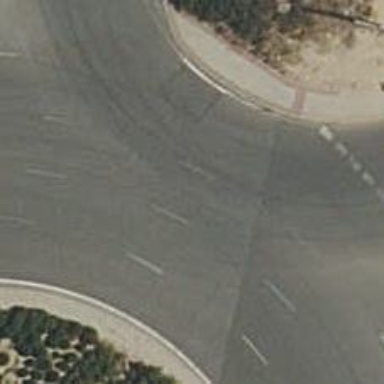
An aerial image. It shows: Residential road with asphalt surface leading to roundabout.